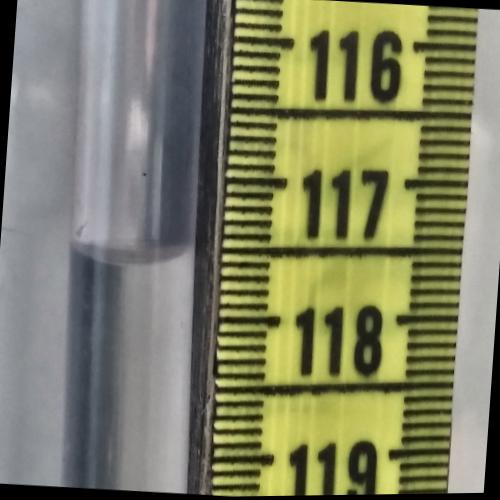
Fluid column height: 117.5 cm